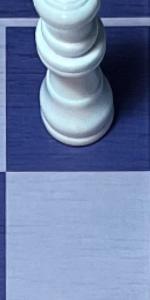
Label: Empty